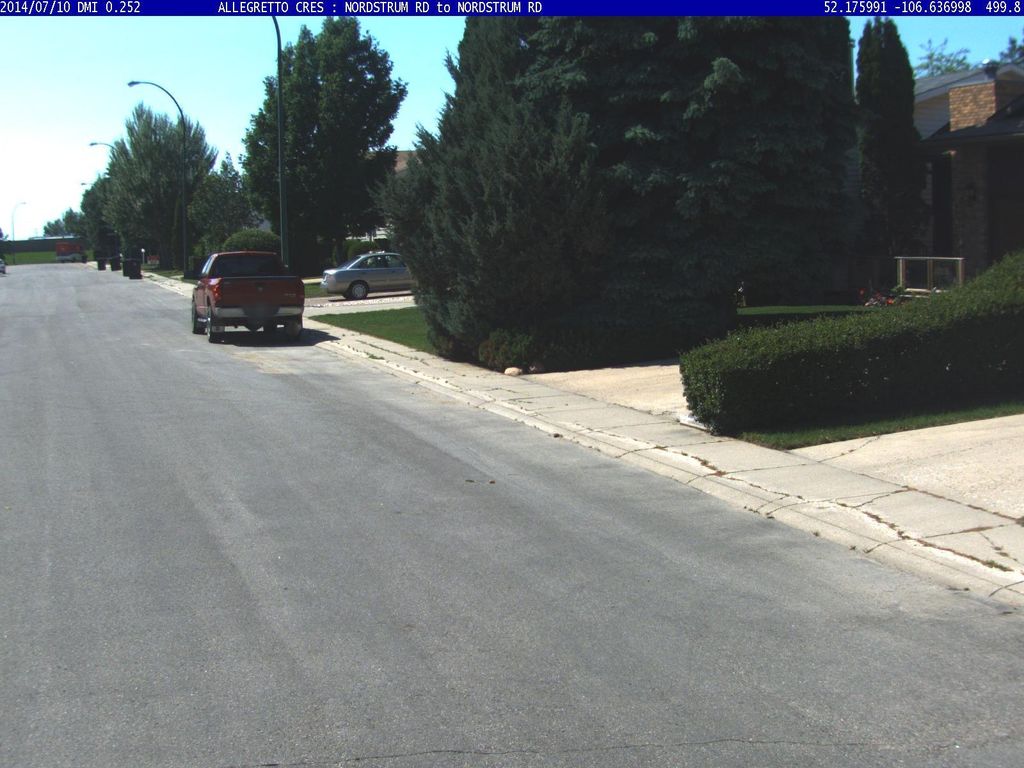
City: saskatoon